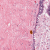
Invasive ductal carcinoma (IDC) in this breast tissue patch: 0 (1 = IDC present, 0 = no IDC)